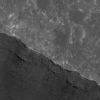
Atmospheric dust classification: not_dusty